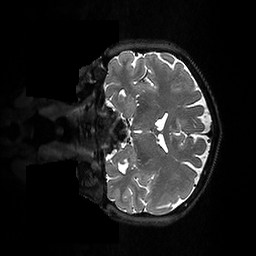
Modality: T2w
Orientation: coronal
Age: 36
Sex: female
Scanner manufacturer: ge
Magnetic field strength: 3 T
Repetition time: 3.202 s
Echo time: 0.06582 s